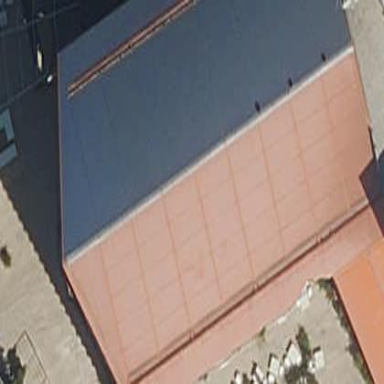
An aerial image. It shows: Part of building.